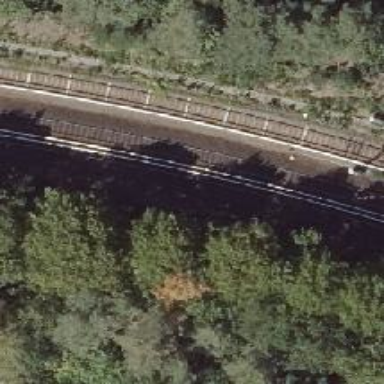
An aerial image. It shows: Light rail electrified railway.